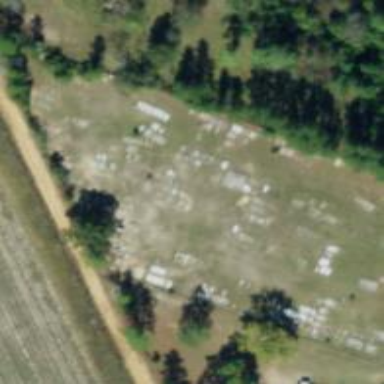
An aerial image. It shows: Graveyard used as cemetery.